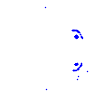
Particle: pion